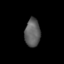
Tissue: skin
Cell type: Epithelial cells
Senescence score: 0.2858
Nuclear area (px): 423
Mean DAPI intensity: 95.26